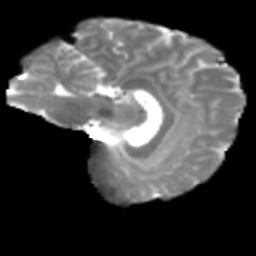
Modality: T2w
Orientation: sagittal
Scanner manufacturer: siemens
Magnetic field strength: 3 T
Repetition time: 4 s
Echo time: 0.0594 s